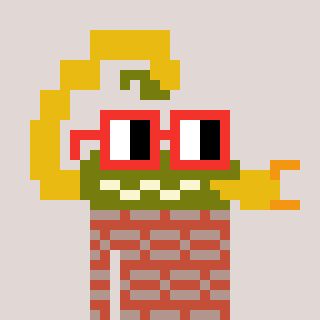
a pixel art character with square red glasses, a scorpion-shaped head and a rust-colored body on a warm background